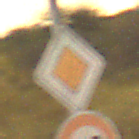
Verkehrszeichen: Vorfahrtsstrasse
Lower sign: Geschwindigkeit80
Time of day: Night
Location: Outdoor (Nature)
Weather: Clear
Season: NotSpecified
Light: Natural